Interaction volume radius: 10 \u00c5
Interaction volume height: 20 \u00c5
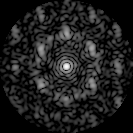
Disorder parameter: 0.628